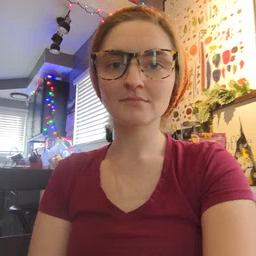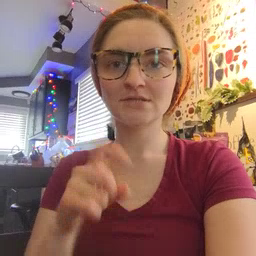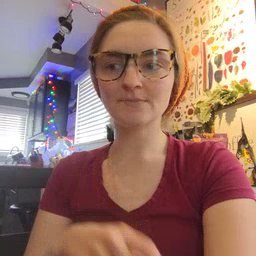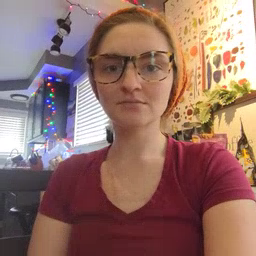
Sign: time